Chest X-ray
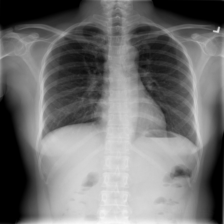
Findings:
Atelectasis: negative
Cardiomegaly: negative
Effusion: negative
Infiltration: negative
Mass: negative
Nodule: negative
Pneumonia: negative
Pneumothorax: negative
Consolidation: negative
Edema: negative
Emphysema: negative
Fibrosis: negative
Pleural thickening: negative
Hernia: negative